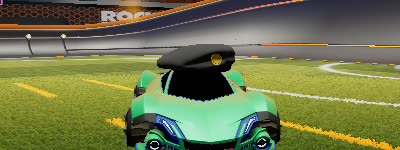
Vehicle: werewolf